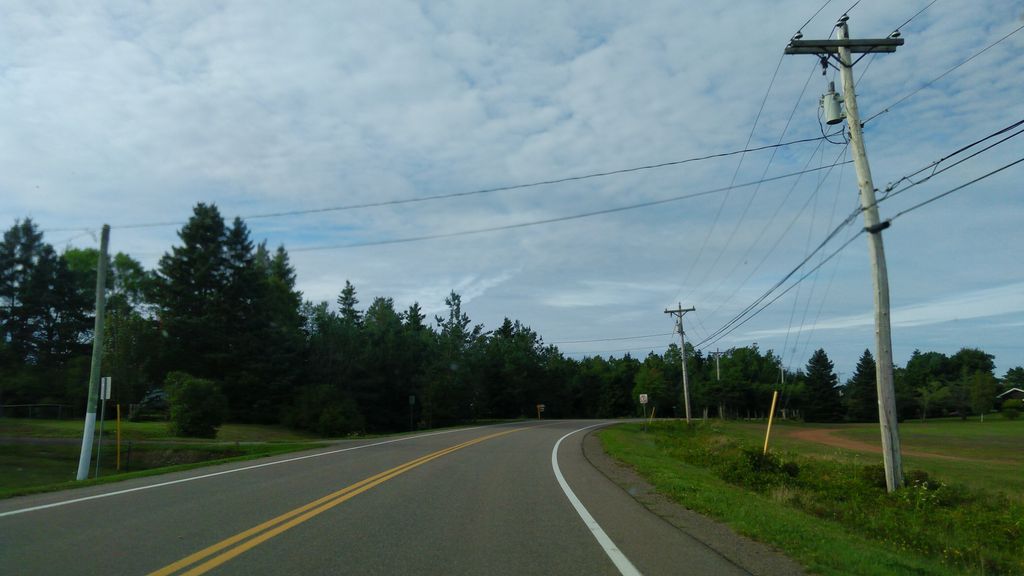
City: charlottetown